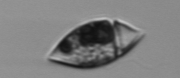
Label: Amphidinium